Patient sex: F
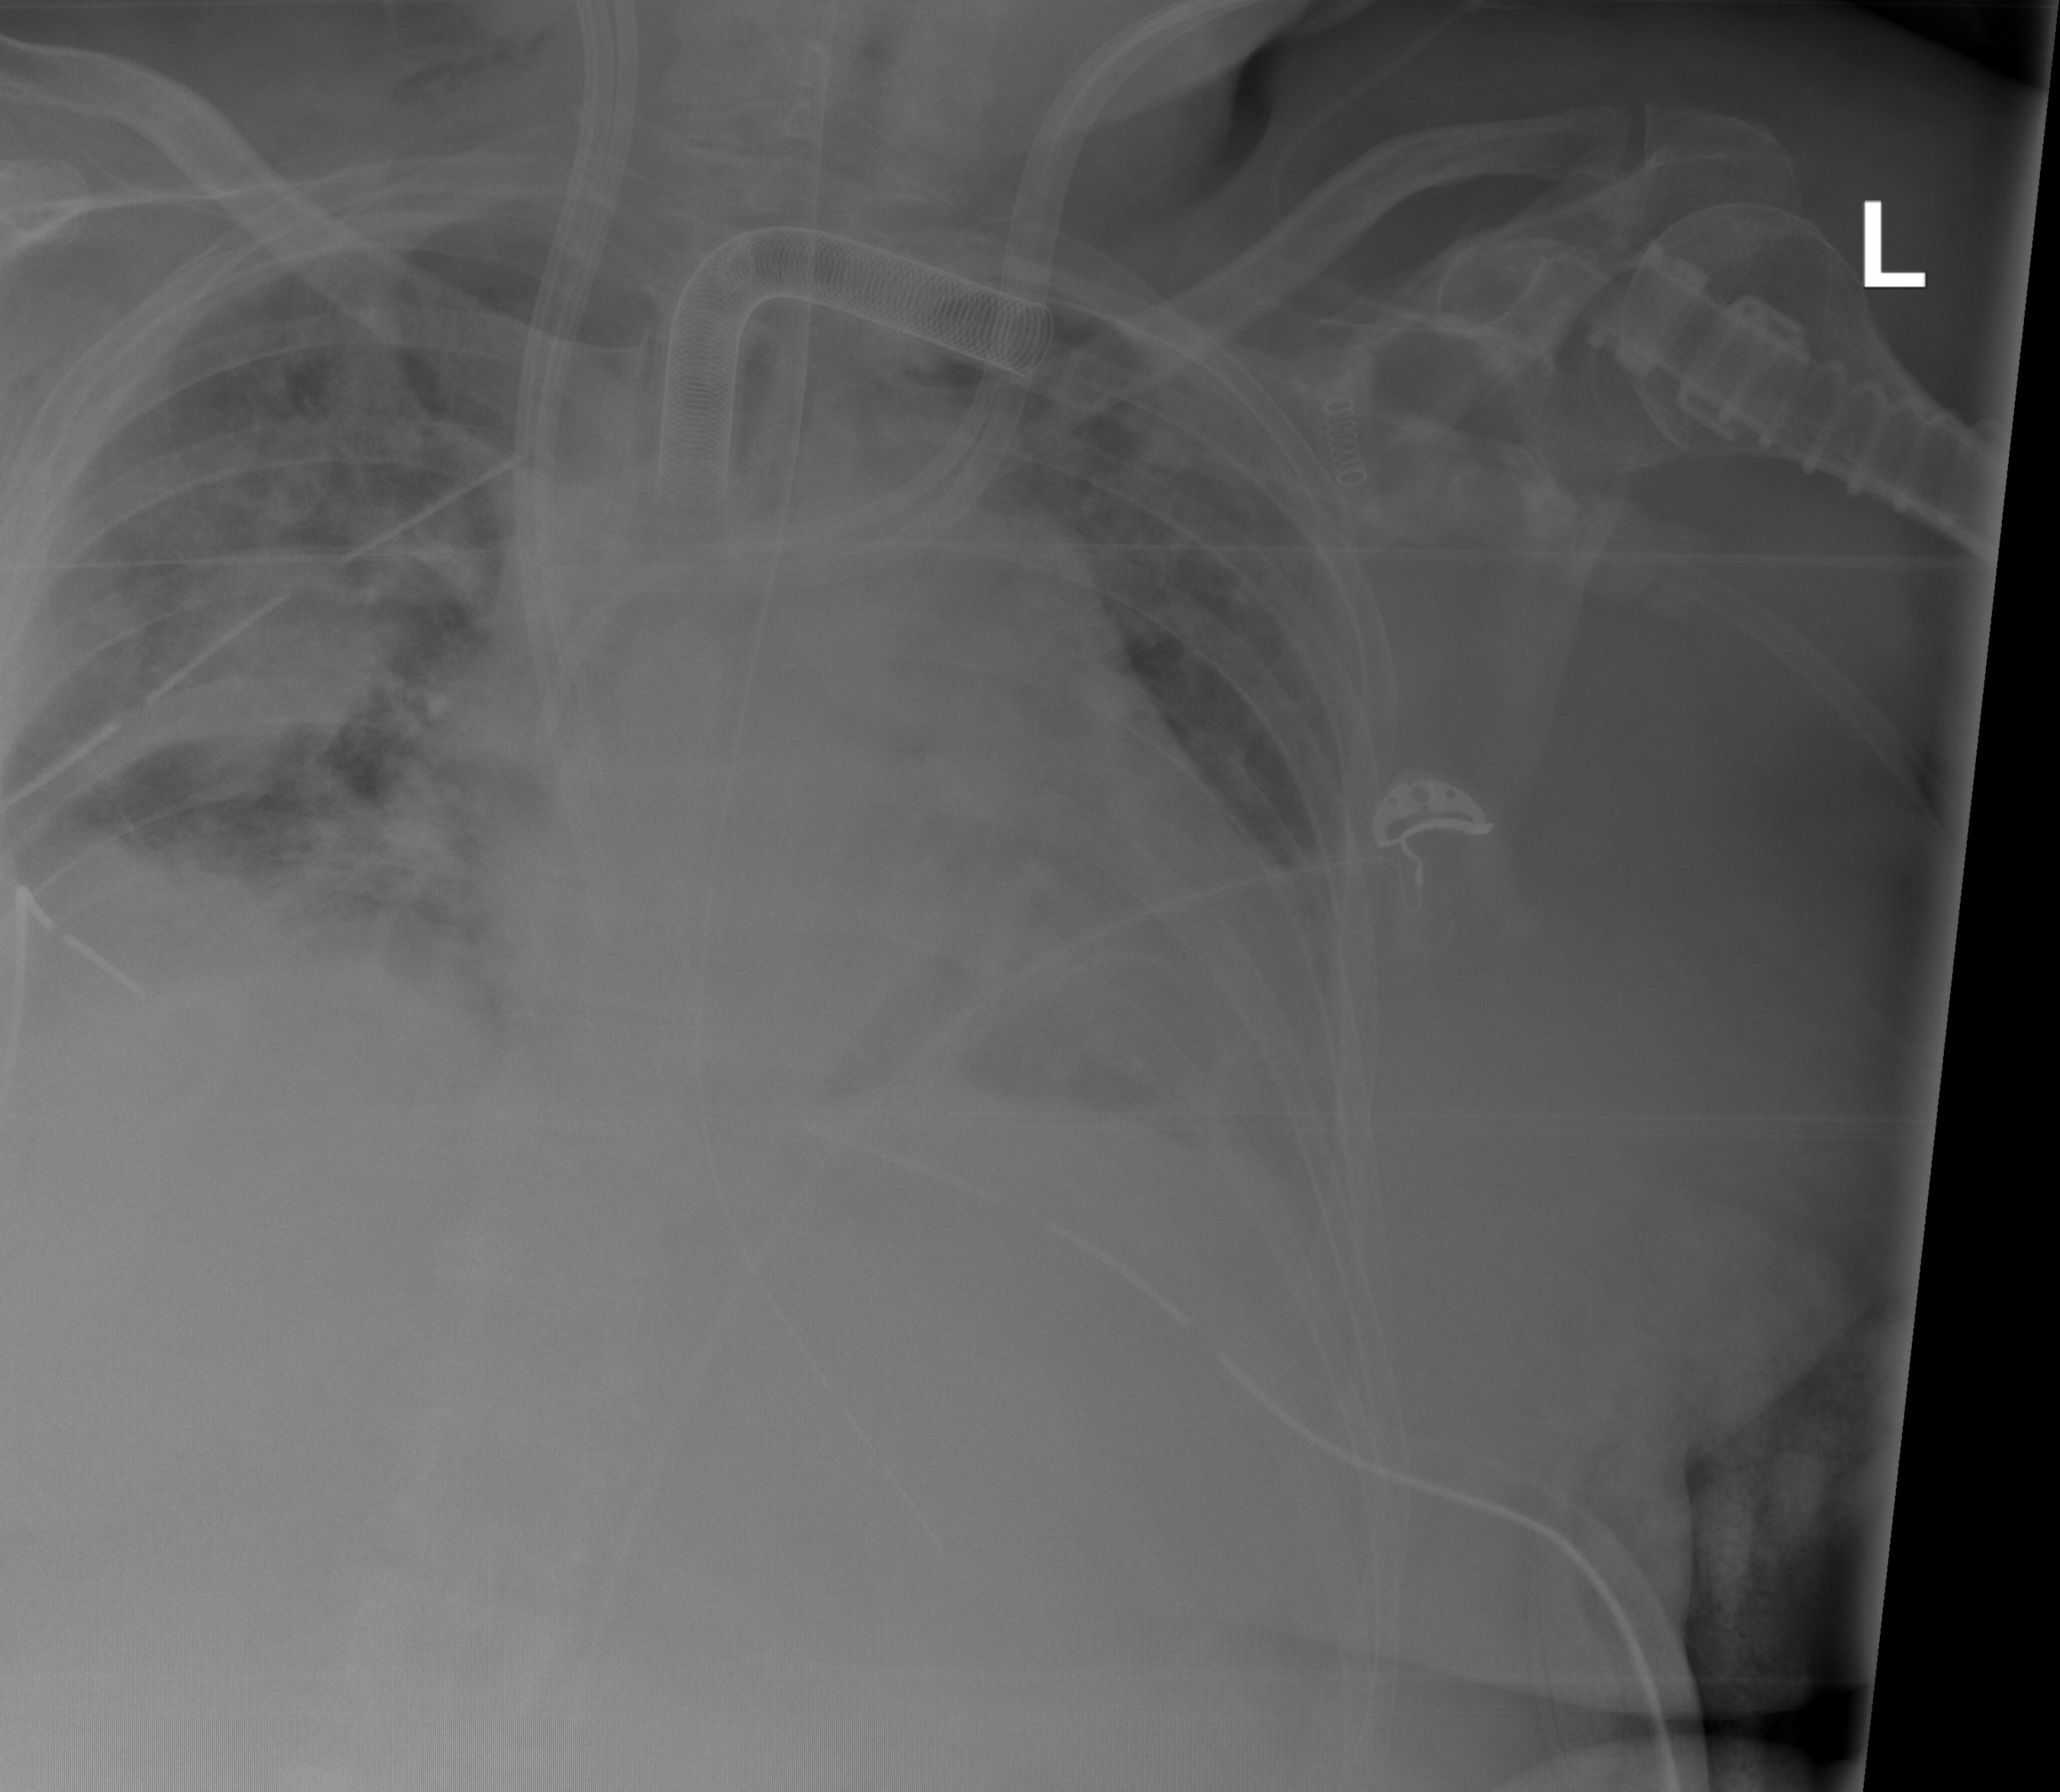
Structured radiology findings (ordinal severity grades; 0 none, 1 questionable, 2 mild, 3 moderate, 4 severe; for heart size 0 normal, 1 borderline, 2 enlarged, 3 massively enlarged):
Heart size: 1
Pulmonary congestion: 2
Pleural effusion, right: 2
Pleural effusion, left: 0
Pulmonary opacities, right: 2
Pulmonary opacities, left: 2
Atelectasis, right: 2
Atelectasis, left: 2